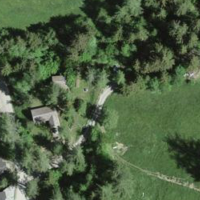
EUNIS habitat code: 41
Species observed at this site:
Sorbus aucuparia